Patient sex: F
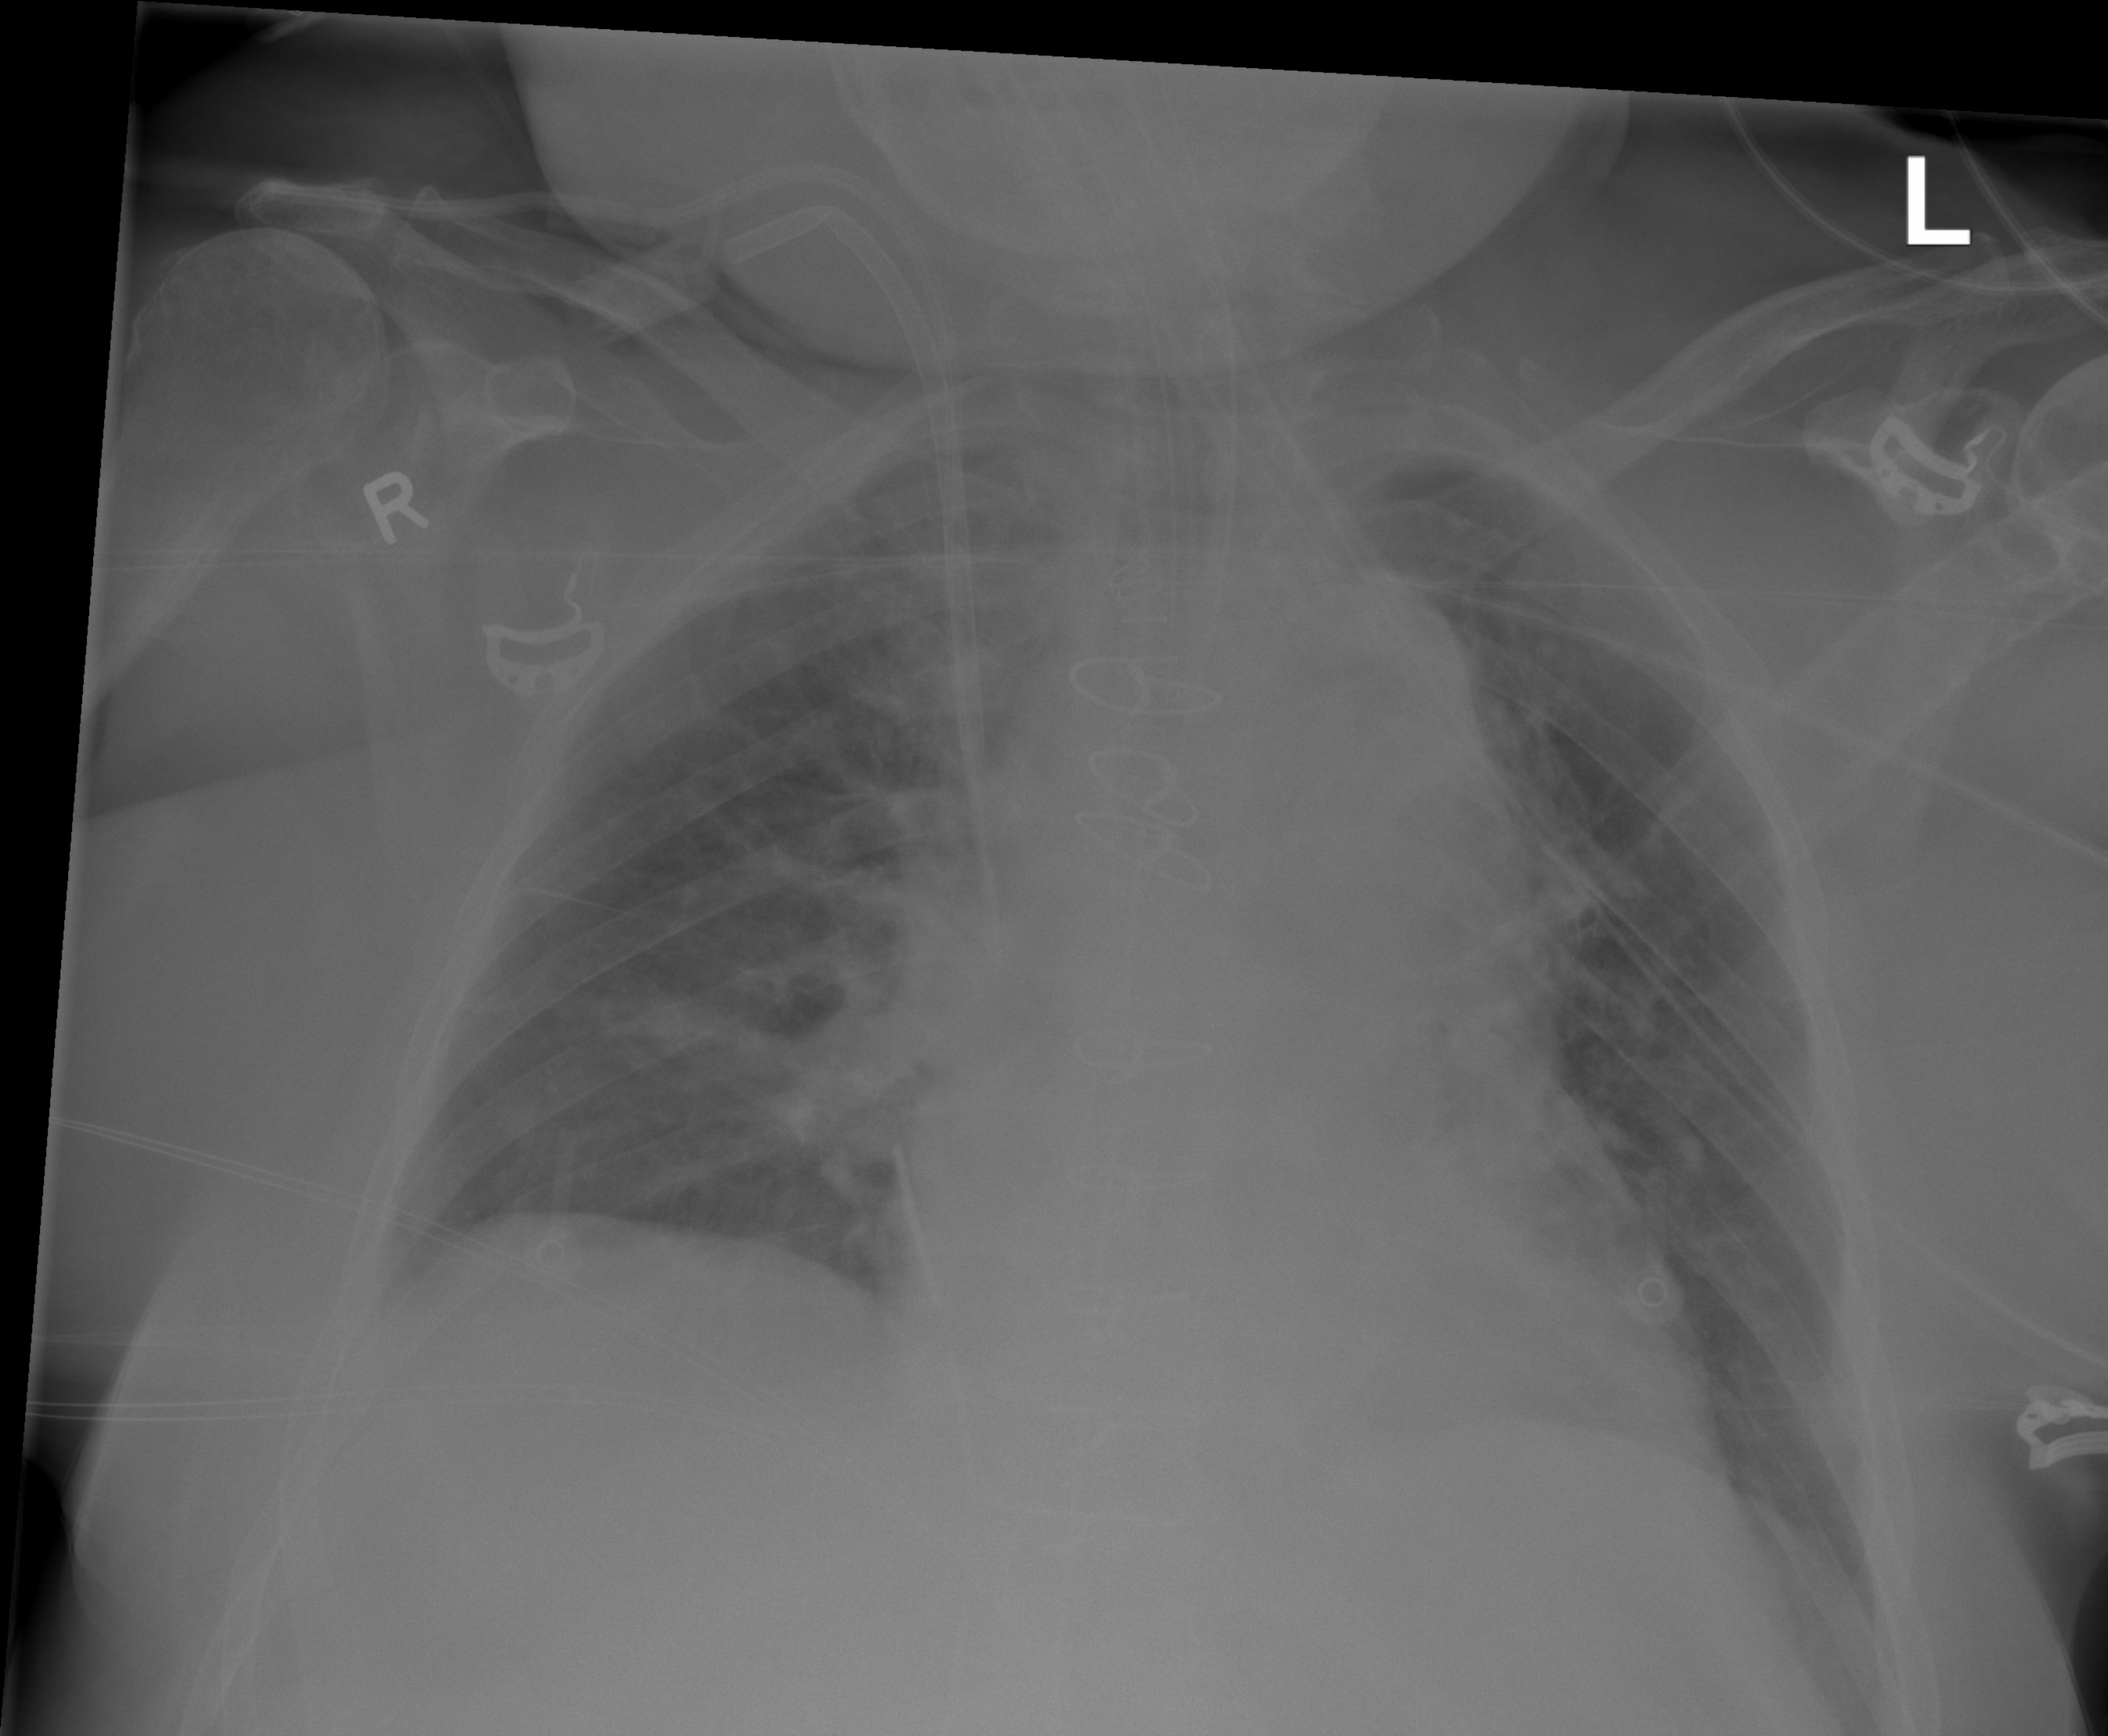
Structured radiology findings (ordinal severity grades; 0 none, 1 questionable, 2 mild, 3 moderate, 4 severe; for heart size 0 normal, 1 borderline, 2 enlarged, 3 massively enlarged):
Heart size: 2
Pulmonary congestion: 2
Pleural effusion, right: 0
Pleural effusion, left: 0
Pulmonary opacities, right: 0
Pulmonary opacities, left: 0
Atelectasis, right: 0
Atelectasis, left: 0